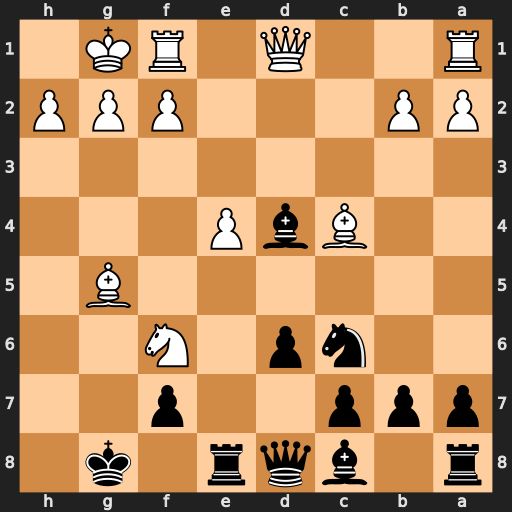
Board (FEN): r1bqr1k1/ppp2p2/2np1N2/6B1/2BbP3/8/PP3PPP/R2Q1RK1
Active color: b
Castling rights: -
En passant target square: -
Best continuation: Bxf6 Bxf7+ Kxf7 Qh5+ Kf8